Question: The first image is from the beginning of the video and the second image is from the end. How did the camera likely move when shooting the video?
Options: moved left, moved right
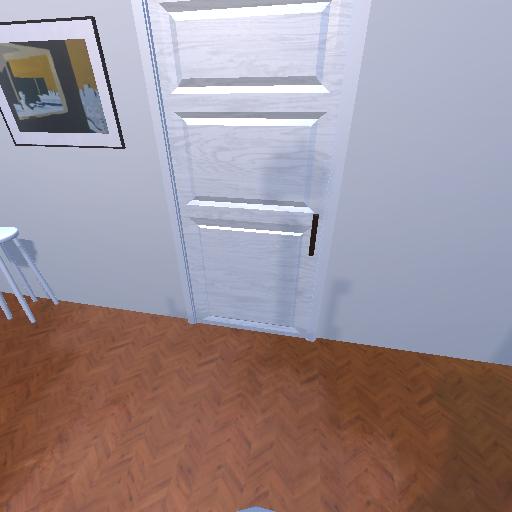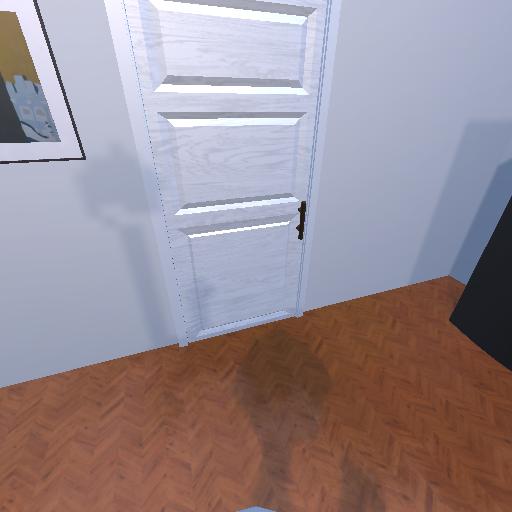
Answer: moved left